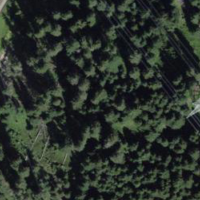
EUNIS habitat code: 43
Species observed at this site:
Eristalis tenax
Rana temporaria